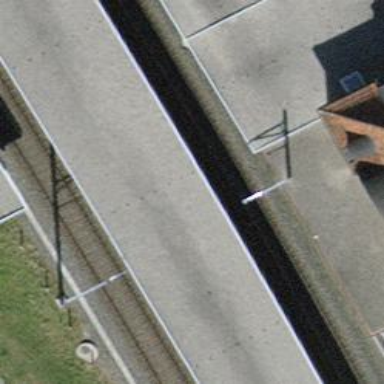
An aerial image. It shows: Single-track electrified railway with contact line.